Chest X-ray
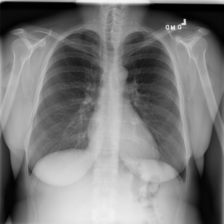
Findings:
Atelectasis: negative
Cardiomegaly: negative
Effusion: negative
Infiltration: negative
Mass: negative
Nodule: negative
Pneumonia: negative
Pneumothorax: negative
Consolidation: negative
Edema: negative
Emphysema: negative
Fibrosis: negative
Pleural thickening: negative
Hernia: negative